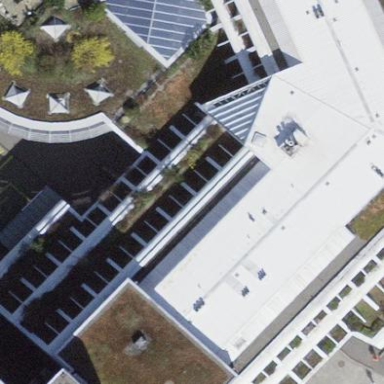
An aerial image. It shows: Hospital building.